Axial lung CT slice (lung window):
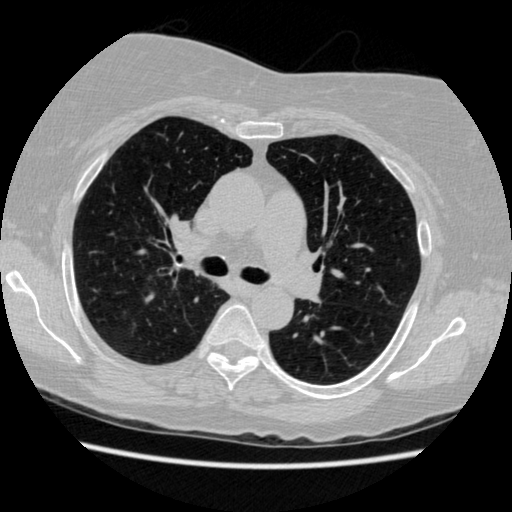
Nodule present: no